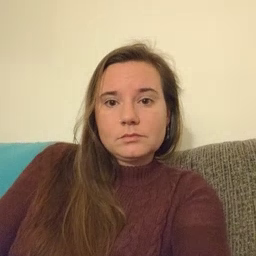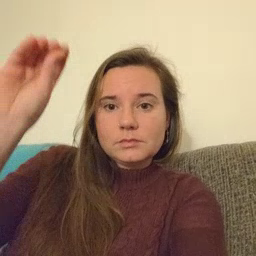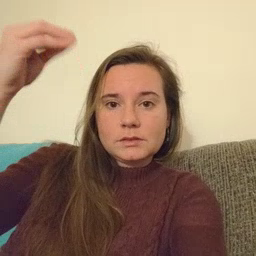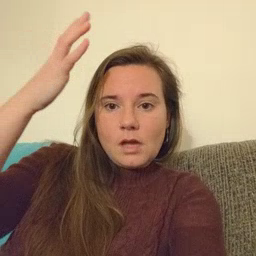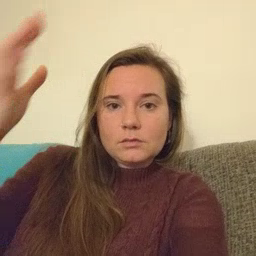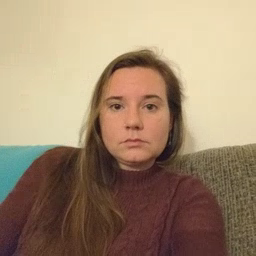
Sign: sun